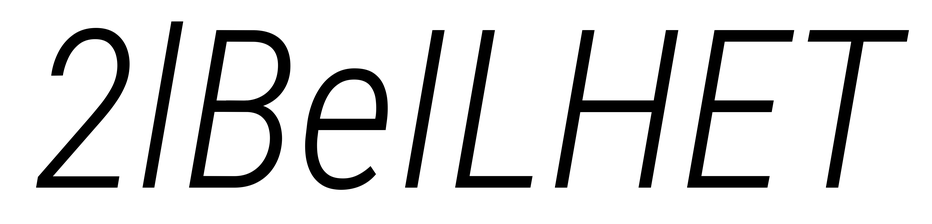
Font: Roboto-Italic_Condensed_Light_Italic